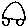
Label: car